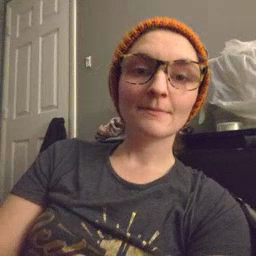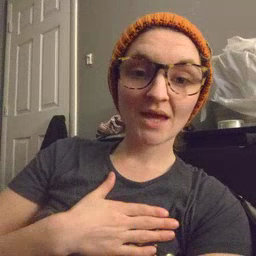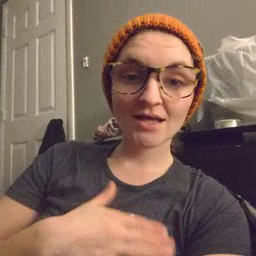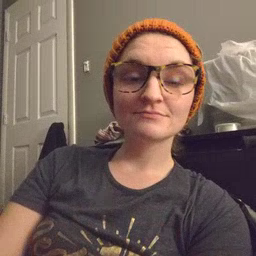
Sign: minemy